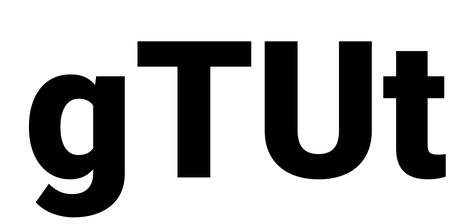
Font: Roboto_Black